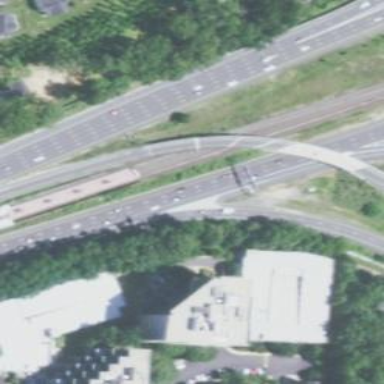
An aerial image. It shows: Motorway junction.